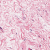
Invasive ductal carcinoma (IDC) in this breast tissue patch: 0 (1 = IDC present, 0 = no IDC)